【题型】解答题　【知识点】解析几何　【难度】easy
双曲线 $\Gamma$: $\frac{x^2}{a^2} - \frac{y^2}{b^2} = 1$（$a > 0, b > 0$）的左、右焦点分别为 $F_1(-c,0)$、$F_2(c,0)$（$c > 0$），过点 $F_1$ 的直线 $l$ 与 $\Gamma$ 右支在 $x$ 轴上方交于点 $A$。

(1) 若 $a = \sqrt{5}$，点 $A$ 的坐标为 $(3,4)$，求 $c$ 的值；

(2) 若 $AF_2 \perp F_1F_2$，且 $a,b,c$ 是等比数列，求证：直线 $l$ 的斜率为定值；

(3) 设直线 $l$ 与 $\Gamma$ 左支的交点为 $B$，$c = 3$，当且仅当 $a$ 满足什么条件时，存在直线 $l$，使得 $|AB| = |AF_2|$ 成立。
【解答】
【详解】
(1) 依题意，将 $a = \sqrt{5}$，$x = 3$，$y = 4$ 代入 $\Gamma$: $\frac{x^2}{a^2} - \frac{y^2}{b^2} = 1$ 中，

解得 $b^2 = 20$，则 $c = \sqrt{a^2 + b^2} = 5$；

(2)

依题意知，可设直线 $l: y = k(x + c)$，代入 $\Gamma$: $\frac{x^2}{a^2} - \frac{y^2}{b^2} = 1$ 中，

整理得：$(b^2 - a^2k^2)x^2 - 2a^2ck^2x - a^2c^2k^2 - a^2b^2 = 0$ (*)，

如图，因 $AF_2 \perp F_1F_2$，故点 $A$ 的横坐标为 $c$ 恰是方程 (*) 的解，

则 $(b^2 - a^2k^2)c^2 - 2a^2c^2k^2 - a^2c^2k^2 - a^2b^2 = 0$，

整理得：$b^2c^2 - 4a^2c^2k^2 - a^2b^2 = 0$，即 $4a^2c^2k^2 = b^4$，

因 $a,b,c$ 是等比数列，则 $b^2 = ac$，代入此式，可得 $4a^2c^2k^2 = a^2c^2$，即得 $k^2 = \frac{1}{4}$，

因过点 $F_1$ 的直线 $l$ 与 $\Gamma$ 右支在 $x$ 轴上方交于点 $A$，故得 $k = \frac{1}{2}$，即直线 $l$ 的斜率为定值；

(3)

如图，因点 $A$ 在双曲线右支上，则 $|AF_1| - |AF_2| = 2a$，即 $|AF_2| = |AF_1| - 2a$，

故由 $|AB| = |AF_2|$ 可得 $|AF_1| - |AB| = |BF_1| = 2a$，

又因点 $B$ 是直线 $l$ 与 $\Gamma$ 左支的交点，故 $|BF_2| - |BF_1| = 2a$，则 $|BF_2| = 4a$，

在 $\triangle BF_1F_2$ 中，设 $\angle BF_1F_2 = \theta$，由余弦定理，
$$
\cos\theta = \frac{4c^2 + 4a^2 - 16a^2}{2 \times 2c \times 2a} = \frac{20a^2 - 36}{2ac} = \frac{3}{2a} - \frac{a}{2},
$$

因为 $\tan\theta < \frac{b}{a}$，$1 > \cos\theta > \frac{a}{c} = \frac{a}{3}$，所以 $1 > \frac{3}{2a} - \frac{a}{2} > \frac{a}{3}$，

所以 $1 < a < \frac{3\sqrt{5}}{5}$，

故当且仅当 $a$ 满足 $a \in \left(1, \frac{3\sqrt{5}}{5}\right)$ 时，存在直线 $l$，使得 $|AB| = |AF_2|$ 成立。
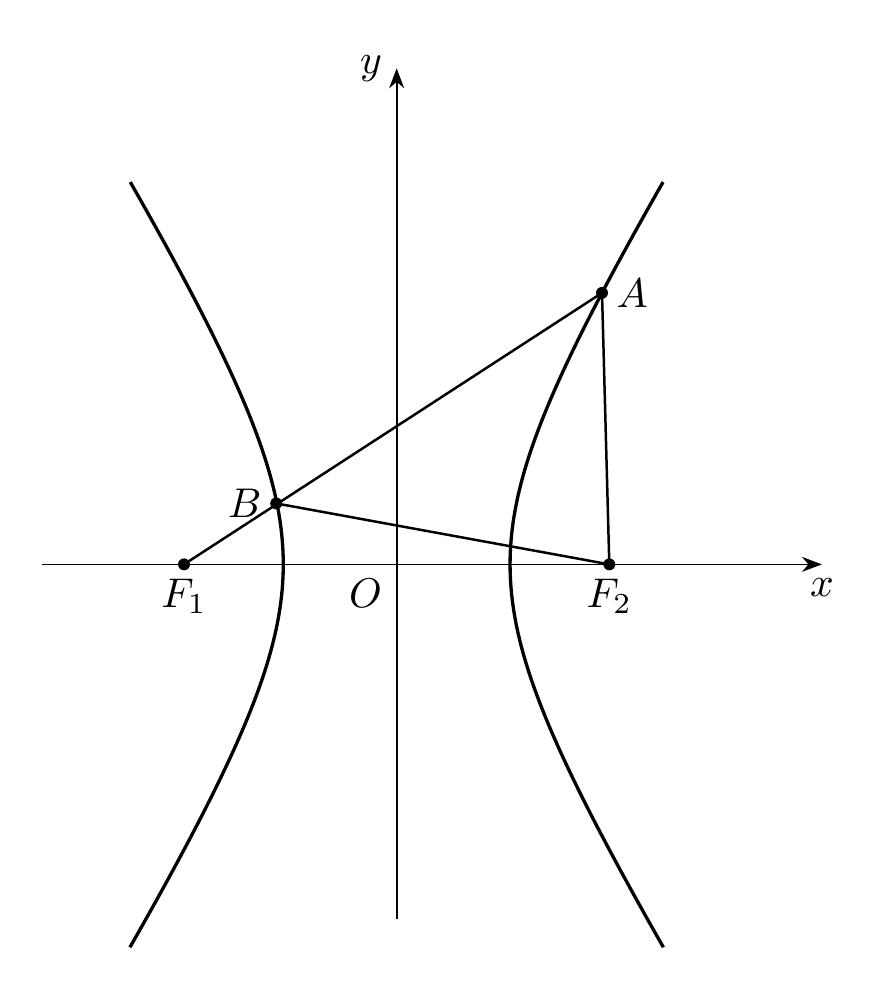